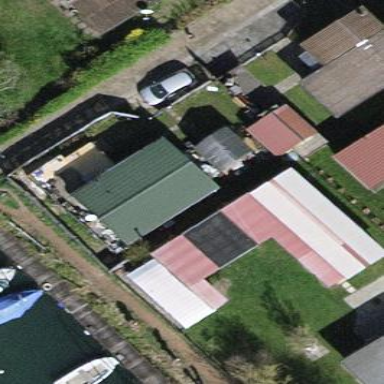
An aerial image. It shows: Static caravan building.